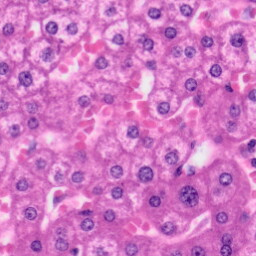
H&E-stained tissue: Liver